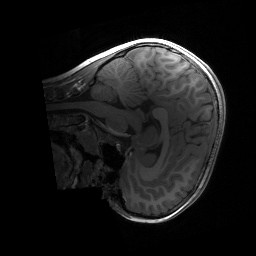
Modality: T1w
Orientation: sagittal
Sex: female
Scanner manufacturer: siemens
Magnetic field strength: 3 T
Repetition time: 1.9 s
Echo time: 0.00243 s